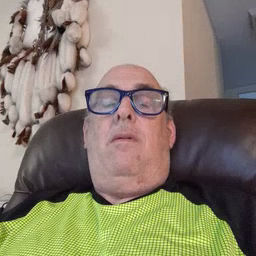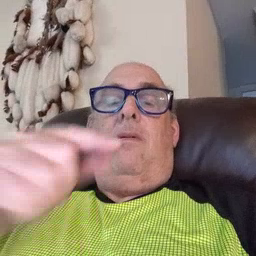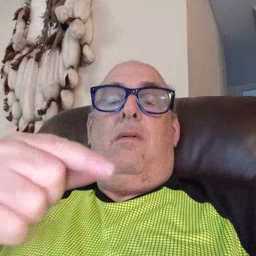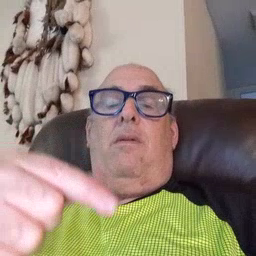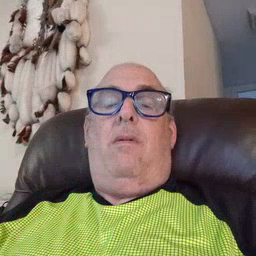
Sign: green